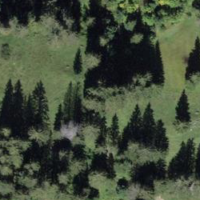
EUNIS habitat code: 44
Species observed at this site:
Pimpinella major